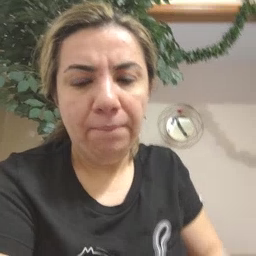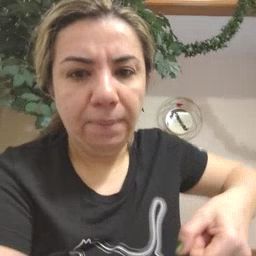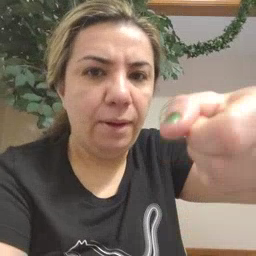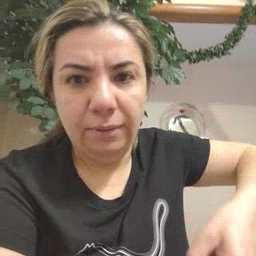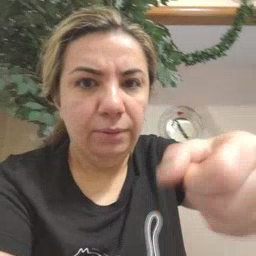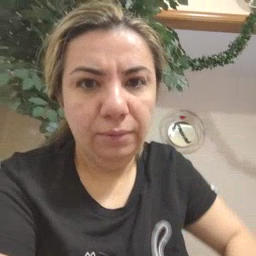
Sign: vacuum